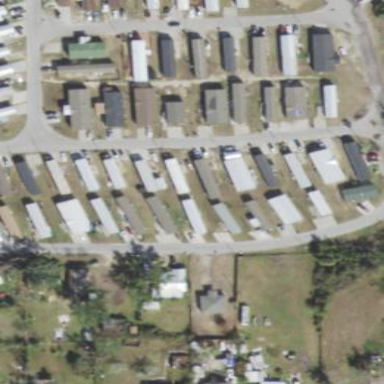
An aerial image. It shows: Residential area designated as trailer park.